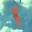
Label: 1